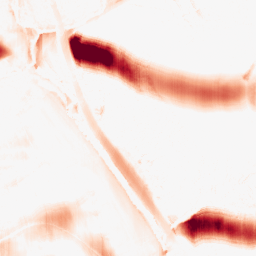
Category: morphological
Decomposition family: morphological_ellipse
Decomposition parameters: operation: opening
width: 50
height: 10
Upsampling method: quadratic
Upsampling parameters: scale: 4
Upsampling scale: 4